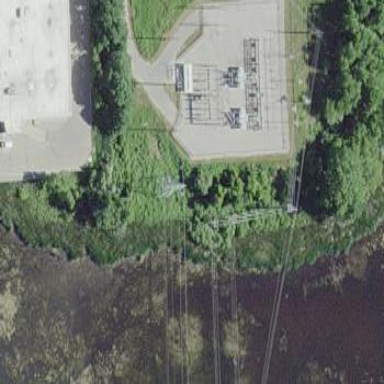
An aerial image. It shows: Distribution-level power substation.